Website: home-depot
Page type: customer-info-address
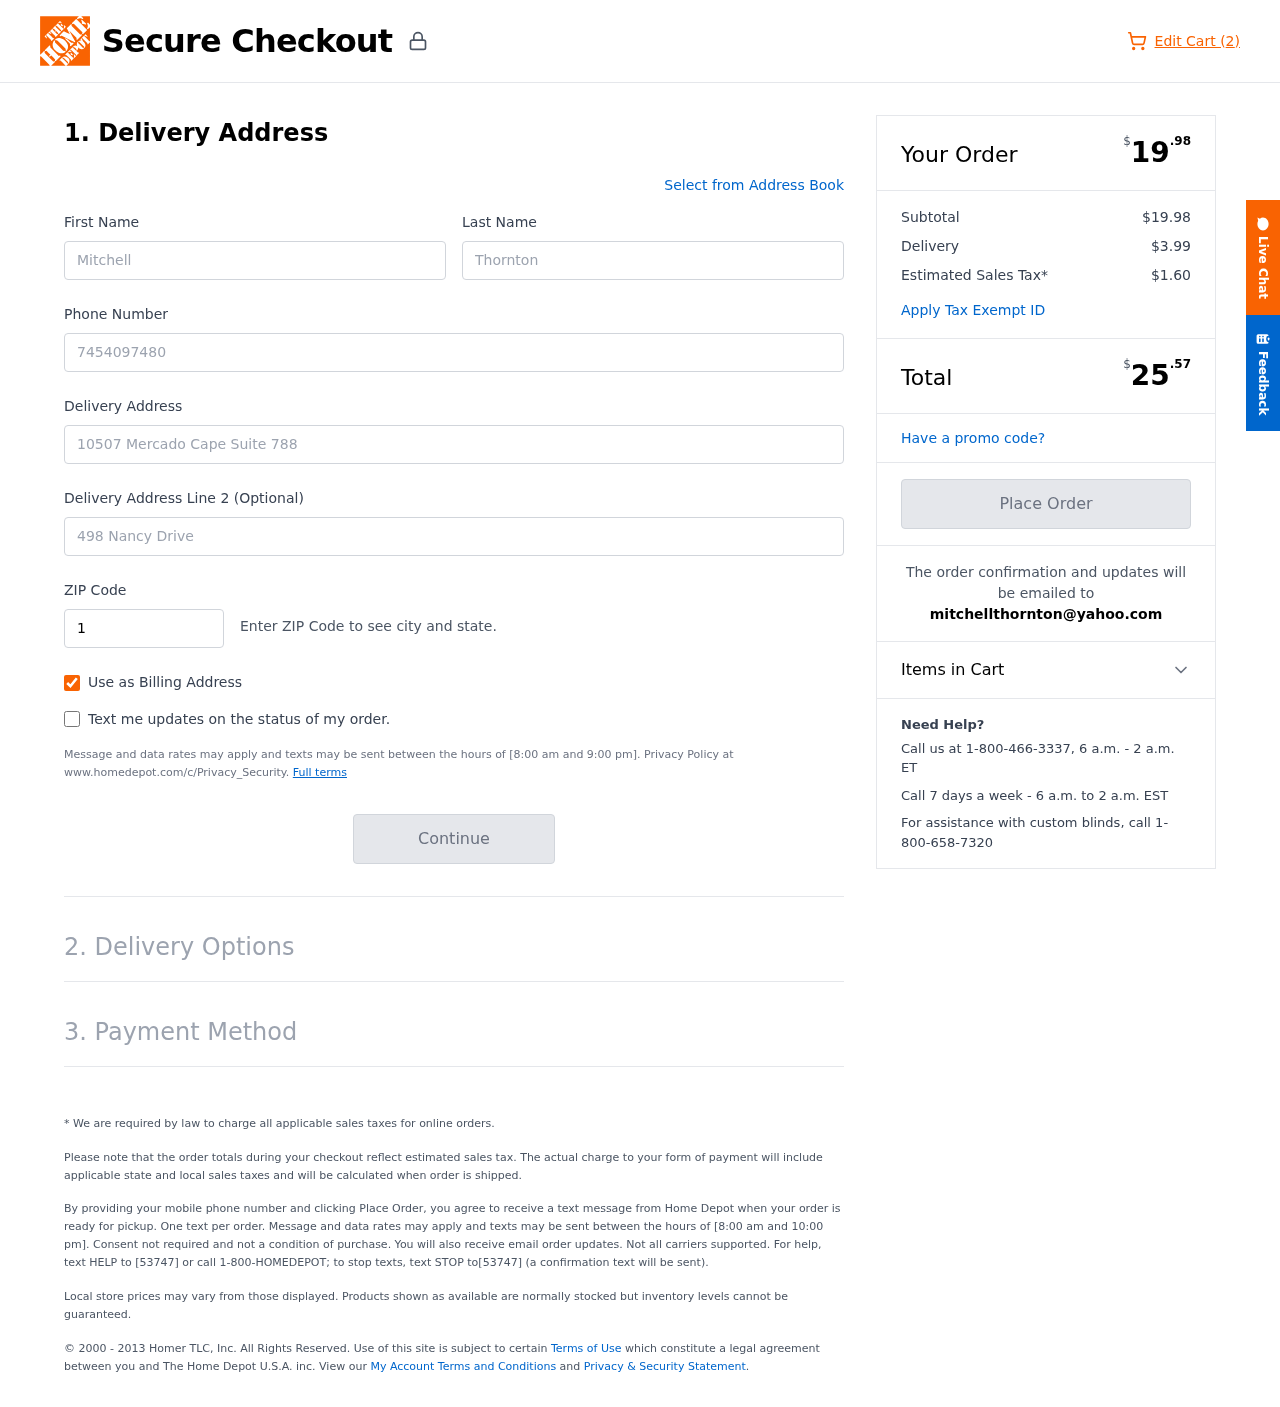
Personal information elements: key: PII_EMAIL
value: mitchellthornton@yahoo.com
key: PII_FIRSTNAME
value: Mitchell
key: PII_LASTNAME
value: Thornton
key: PII_PHONE
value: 7454097480
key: PII_POSTCODE
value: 17670
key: PII_STREET
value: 10507 Mercado Cape Suite 788
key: PII_STREET2
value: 498 Nancy Drive
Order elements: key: ORDER_NUM_ITEMS
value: Edit Cart (2)
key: ORDER_SUBTOTAL_HEADER
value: $19.98
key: ORDER_SUBTOTAL
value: $19.98
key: ORDER_SHIPPING_COST
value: $3.99
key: ORDER_TAX
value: $1.60
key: ORDER_TOTAL2
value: $25.57